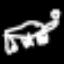
Label: frog